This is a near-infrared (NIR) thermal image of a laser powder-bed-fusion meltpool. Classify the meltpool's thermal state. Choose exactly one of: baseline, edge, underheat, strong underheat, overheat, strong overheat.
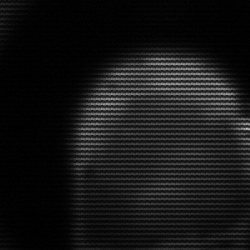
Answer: edge